Question: I recently moved an asp.net c# website from an old server instance running on Windows Server 2003, to a new box with Windows Server 2012.
Funny enough, the 'double' values for GPS coordinates have also changed from being dot notated to comma notated.
I have check both server Regional Settings and set it to South Africa (en-za) - which is where I'm based.
On the new 2012 box with IIS, the values are rendered as follows :
On the old 2003 box with IIS, the values are rendered as follows :
Why on earth would it change when I moved it to a new IIS box? Obviously this is breaking quite a few things, as the Map control I use is looking for a dot. Below is an extract from the old server's settings - which is working fine. The new server has been duplicated with the same settings, but no effect was noticed.
Your help would be greatly appreciated.

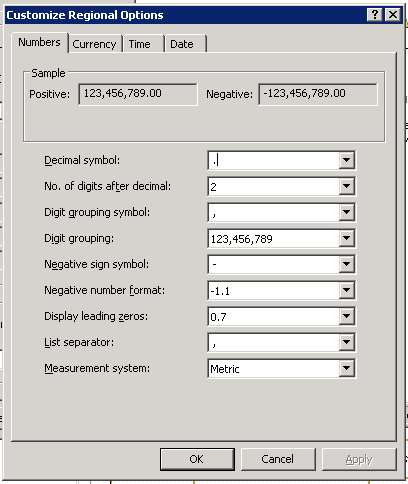
Answer: When you set the regional settings through an RDP Session, you are actually only setting it for your session.
In the Regional Settings Dialog box, click on Administrative tab and copy your new settings to your welcome screen and new Accounts.
Might have to restart the Box, not sure if it is required.